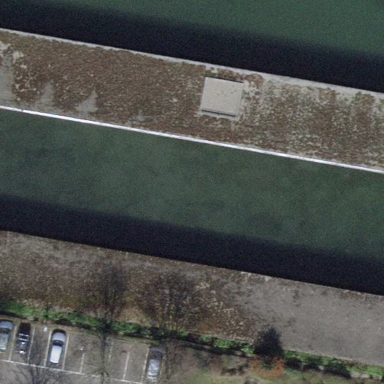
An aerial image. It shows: Boathouse building.